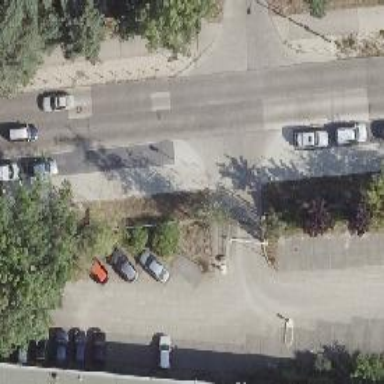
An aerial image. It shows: Concrete driveway designated as service road.